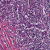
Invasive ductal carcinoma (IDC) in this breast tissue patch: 1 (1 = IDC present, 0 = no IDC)